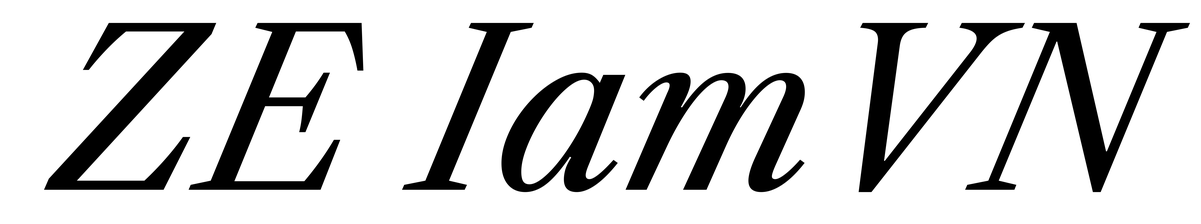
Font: LibreCaslonText-Italic_Italic